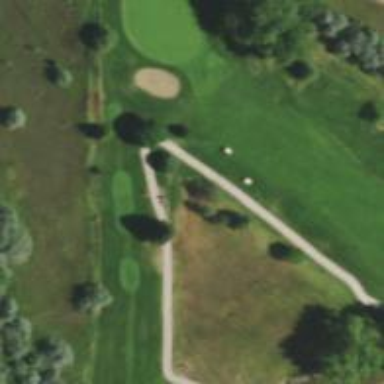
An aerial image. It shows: Path designated for golf carts. It is golf cart path.